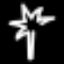
Label: palm tree